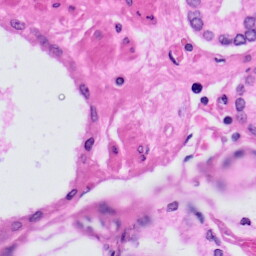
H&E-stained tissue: Prostate